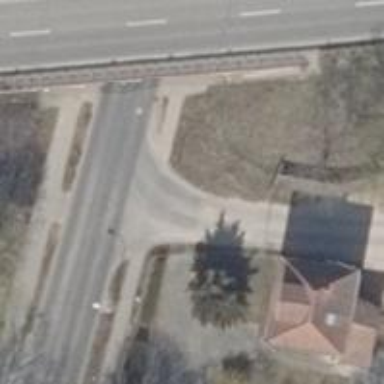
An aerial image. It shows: Road with "give way" sign.